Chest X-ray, PA view. Patient: 68 years old, sex F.
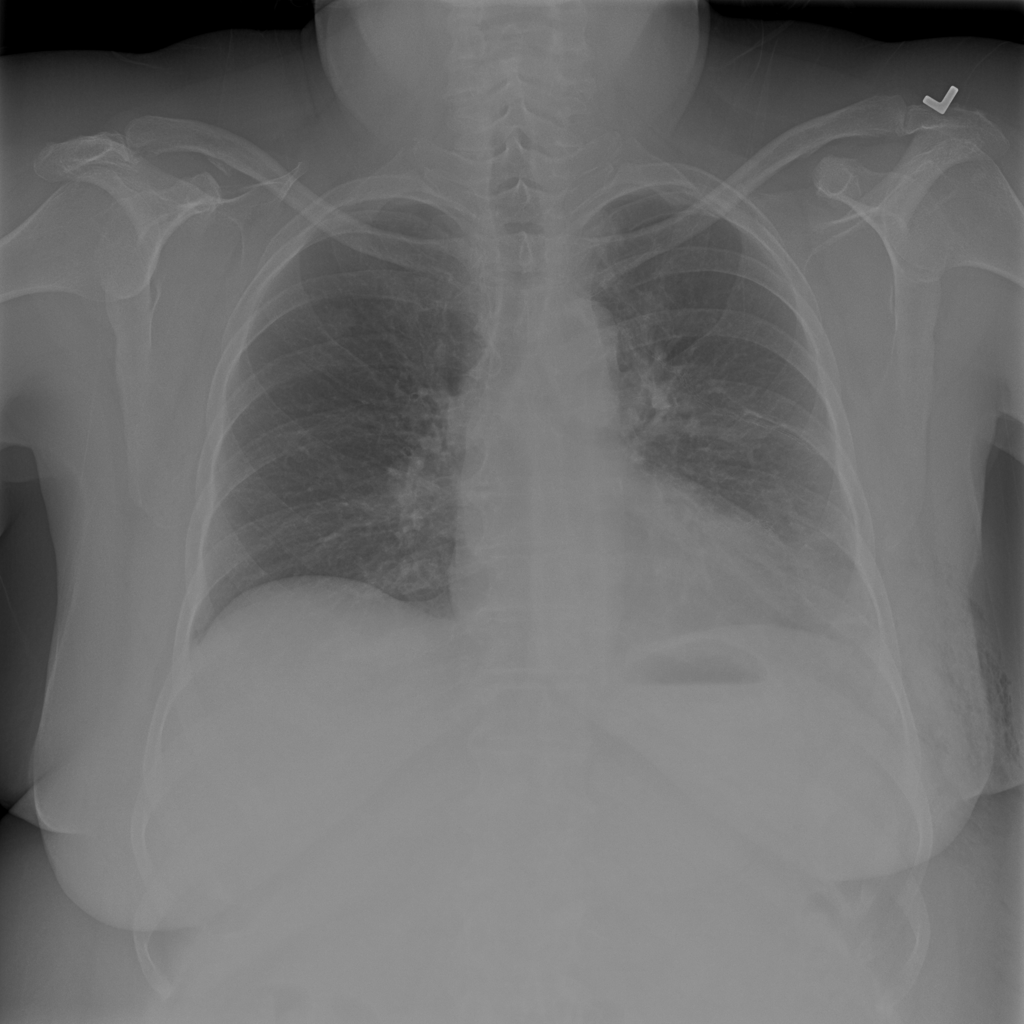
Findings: Atelectasis, Emphysema